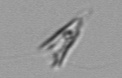
Label: Chrysochromulina_lanceolata